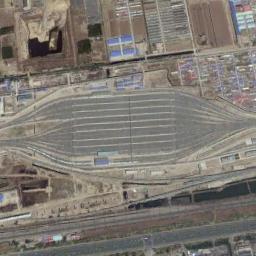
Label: railway_station